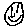
Label: smiley face